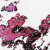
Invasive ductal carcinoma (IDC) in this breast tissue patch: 0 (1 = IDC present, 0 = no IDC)